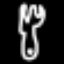
Label: fork